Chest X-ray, AP view. Patient: 56 years old, sex M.
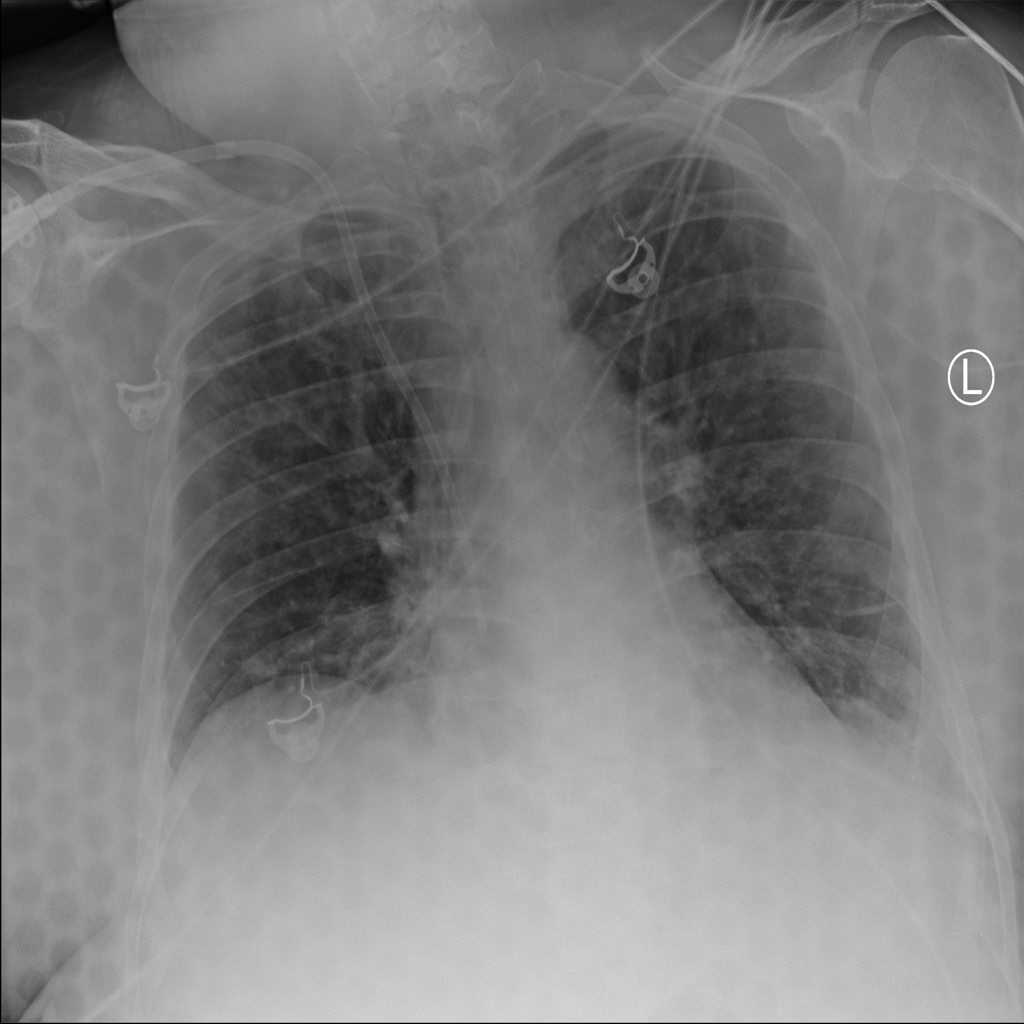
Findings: Atelectasis